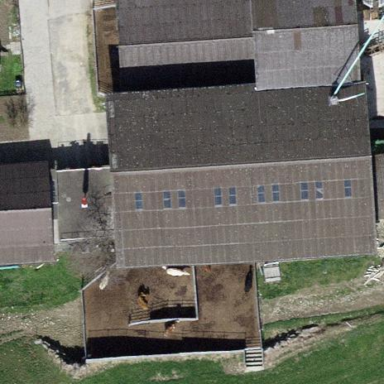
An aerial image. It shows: Farm with farmyard.